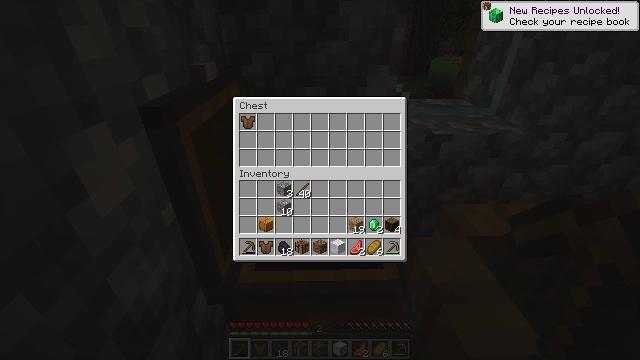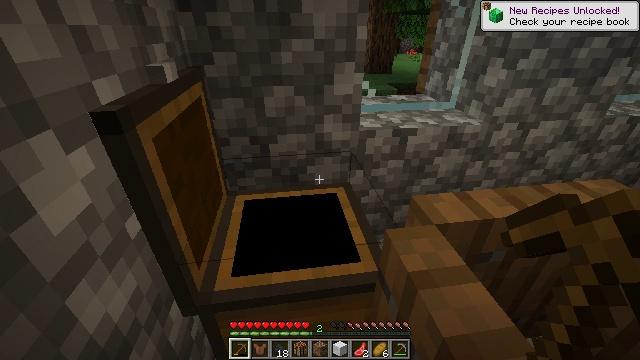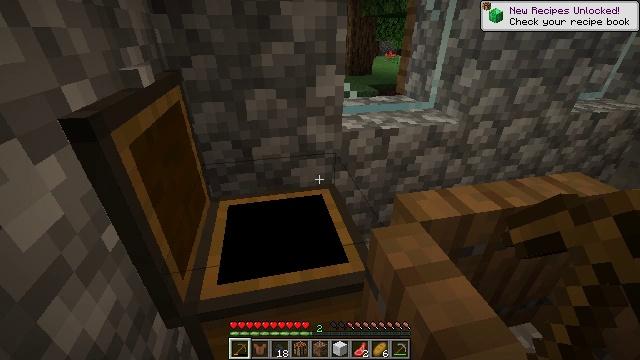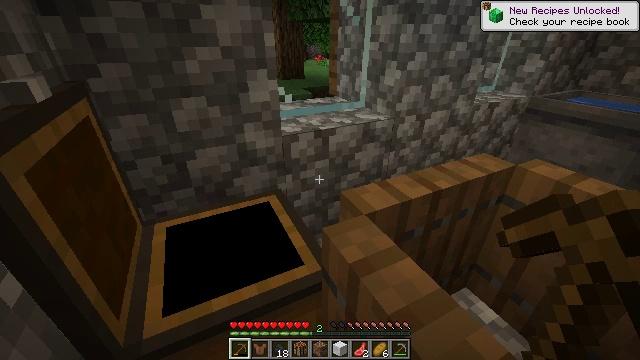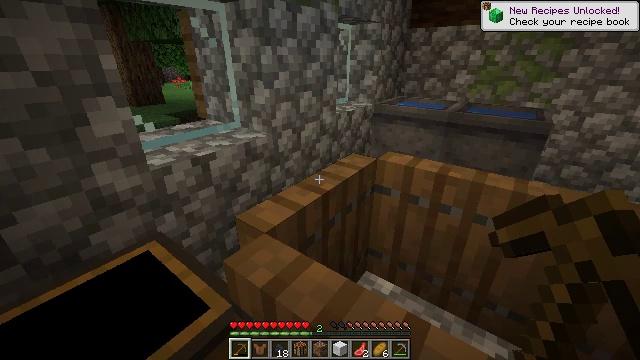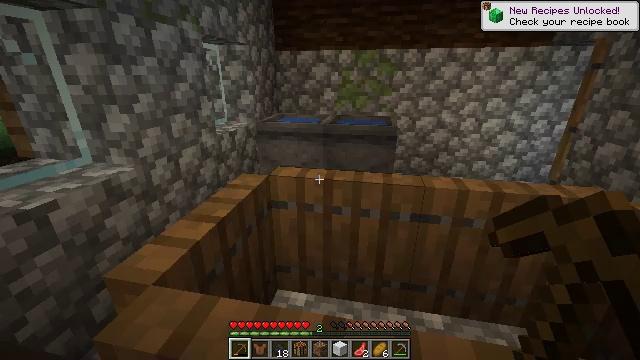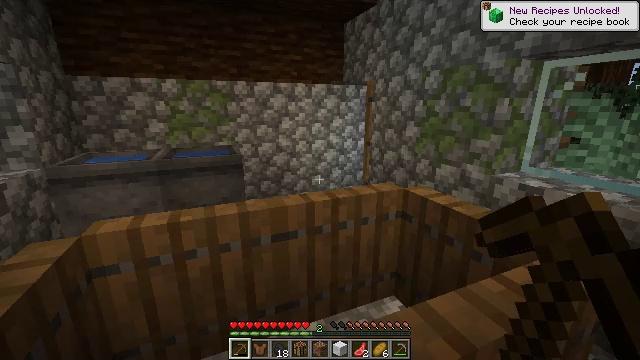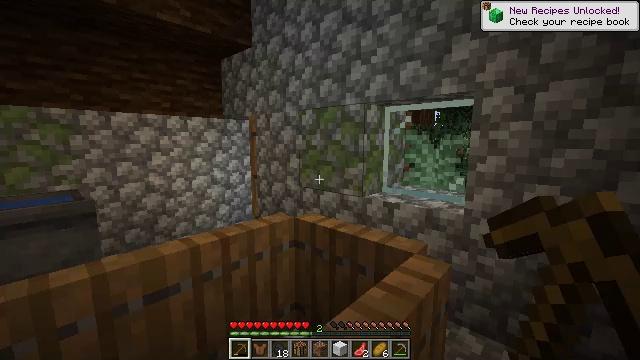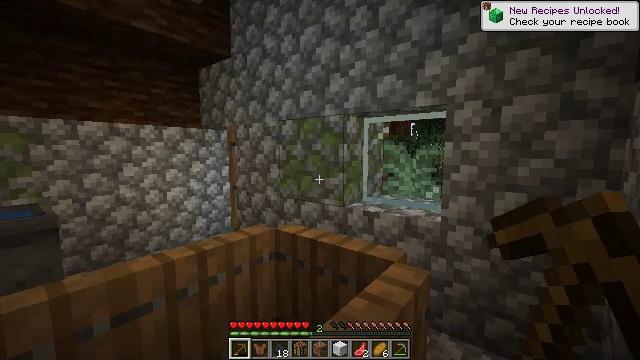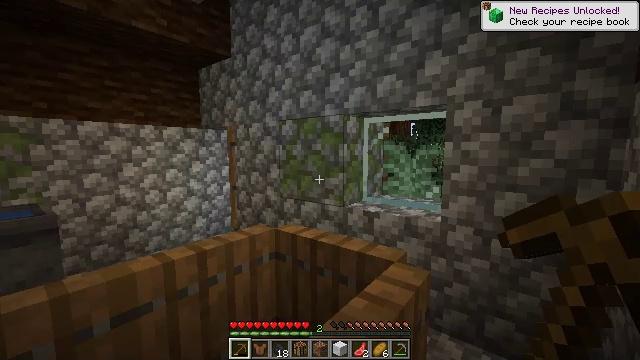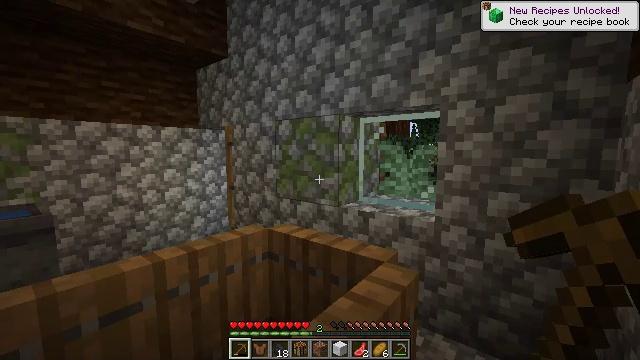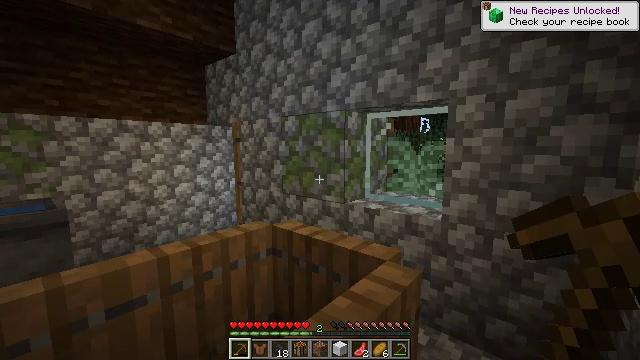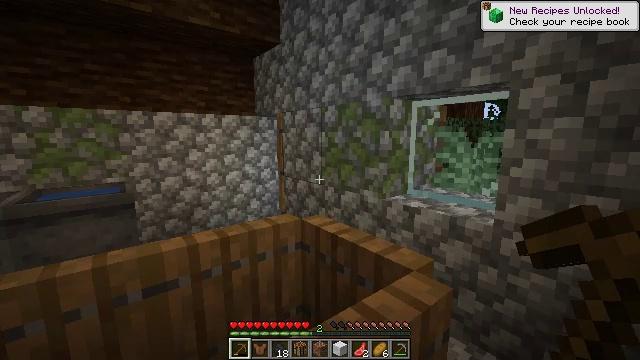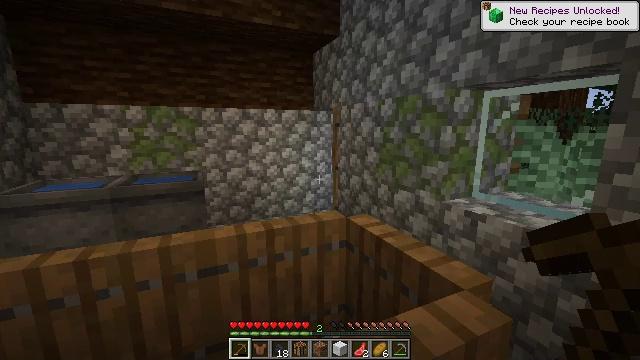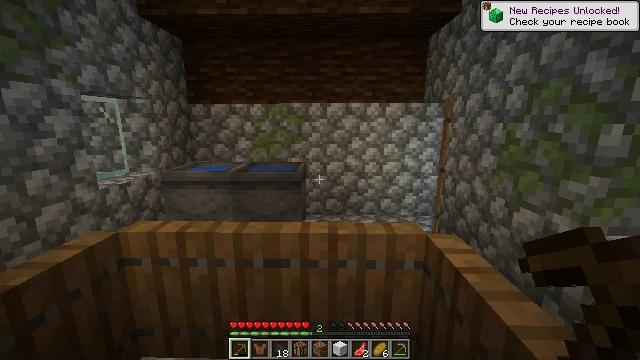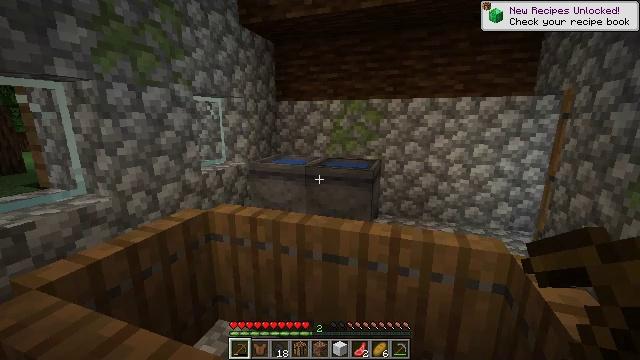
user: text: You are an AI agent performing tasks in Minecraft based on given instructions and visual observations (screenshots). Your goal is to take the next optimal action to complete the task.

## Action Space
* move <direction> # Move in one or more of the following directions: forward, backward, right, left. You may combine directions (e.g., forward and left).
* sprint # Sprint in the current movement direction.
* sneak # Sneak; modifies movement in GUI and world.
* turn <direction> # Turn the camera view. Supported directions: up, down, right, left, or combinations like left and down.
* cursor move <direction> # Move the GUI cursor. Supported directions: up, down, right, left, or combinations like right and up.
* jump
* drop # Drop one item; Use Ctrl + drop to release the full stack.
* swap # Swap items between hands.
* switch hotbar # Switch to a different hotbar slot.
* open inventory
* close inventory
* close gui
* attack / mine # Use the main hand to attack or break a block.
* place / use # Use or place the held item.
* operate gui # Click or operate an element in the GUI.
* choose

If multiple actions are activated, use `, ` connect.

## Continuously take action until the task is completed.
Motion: motion action
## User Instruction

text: Mine the blue bed to pick it up.
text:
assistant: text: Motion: cursor move right
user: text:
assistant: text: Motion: turn right, close gui
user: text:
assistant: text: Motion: turn right
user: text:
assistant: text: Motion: turn right and up
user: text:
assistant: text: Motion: turn right and up
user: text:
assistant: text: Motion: turn right and up
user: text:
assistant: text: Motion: turn right and up
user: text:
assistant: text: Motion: turn right and up
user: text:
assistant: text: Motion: no_op
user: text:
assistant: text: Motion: move right
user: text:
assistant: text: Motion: move forward and move right, turn left
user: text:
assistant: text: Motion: move forward and move right, turn left and down
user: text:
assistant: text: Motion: move forward and move right, turn left and down
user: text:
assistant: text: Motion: move forward and move right, turn left and down
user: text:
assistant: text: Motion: move forward and move right, turn left
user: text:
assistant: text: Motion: move forward and move right, turn left
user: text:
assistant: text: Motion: move right, turn left
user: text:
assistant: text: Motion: move right, turn left
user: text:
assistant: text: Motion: move right, turn left
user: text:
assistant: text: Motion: move right
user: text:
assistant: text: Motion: move right
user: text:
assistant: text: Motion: move right
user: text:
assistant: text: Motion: move right
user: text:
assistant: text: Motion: move right
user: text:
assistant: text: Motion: move right
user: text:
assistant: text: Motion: move right
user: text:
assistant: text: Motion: move right
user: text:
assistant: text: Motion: no_op
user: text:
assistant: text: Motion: no_op
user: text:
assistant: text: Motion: no_op